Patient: sex F, age 60
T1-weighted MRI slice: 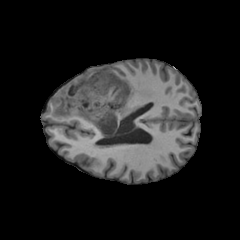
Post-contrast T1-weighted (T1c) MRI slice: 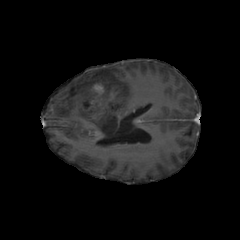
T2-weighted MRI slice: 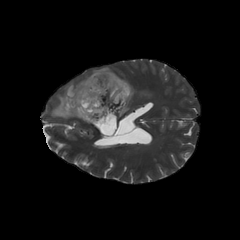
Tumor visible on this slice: yes
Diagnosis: Astrocytoma, IDH-mutant
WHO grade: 3